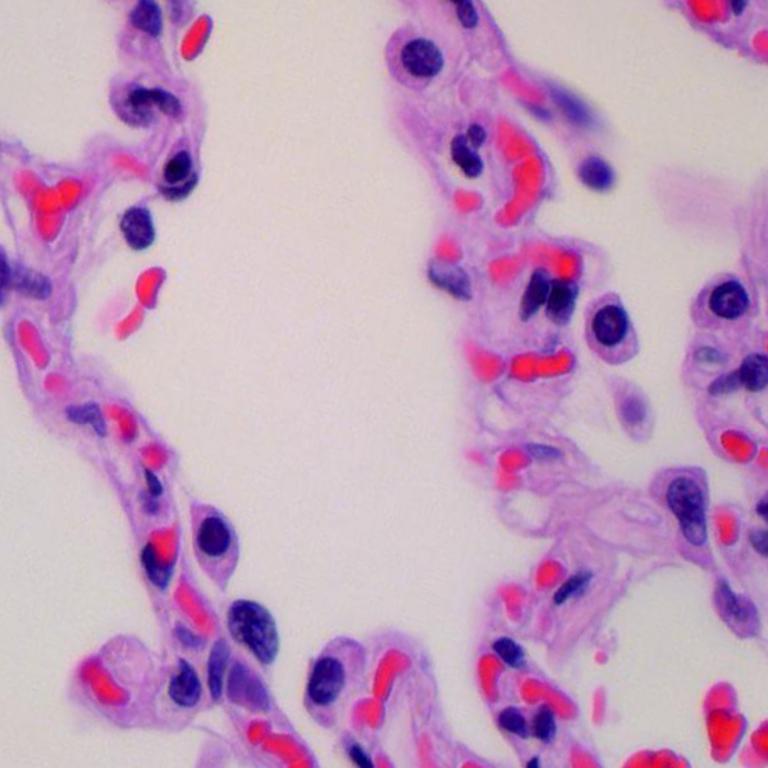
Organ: lung
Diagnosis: benign